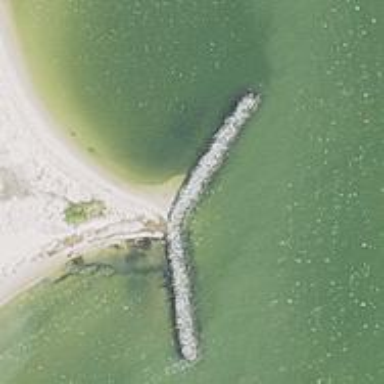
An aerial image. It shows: Breakwater structure.